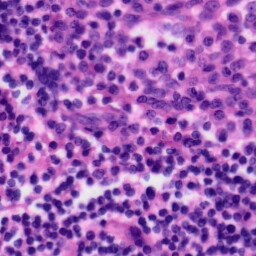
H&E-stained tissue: Tonsil